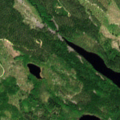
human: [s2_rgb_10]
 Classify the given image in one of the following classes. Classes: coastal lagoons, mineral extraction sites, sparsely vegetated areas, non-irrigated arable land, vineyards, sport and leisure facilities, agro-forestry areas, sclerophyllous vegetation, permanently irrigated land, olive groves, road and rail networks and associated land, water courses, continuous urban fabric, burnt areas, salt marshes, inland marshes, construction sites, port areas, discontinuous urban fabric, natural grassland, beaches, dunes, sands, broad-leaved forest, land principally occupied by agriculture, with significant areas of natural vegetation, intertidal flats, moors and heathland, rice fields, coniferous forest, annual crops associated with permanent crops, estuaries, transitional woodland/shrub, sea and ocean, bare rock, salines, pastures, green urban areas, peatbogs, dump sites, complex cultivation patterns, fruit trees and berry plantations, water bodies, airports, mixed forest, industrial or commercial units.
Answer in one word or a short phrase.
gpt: coniferous forest, mixed forest, water bodies